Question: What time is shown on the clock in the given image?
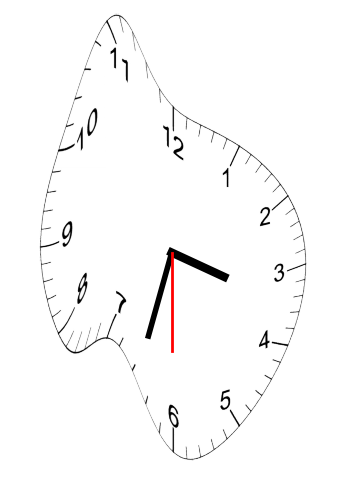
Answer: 03:32:30